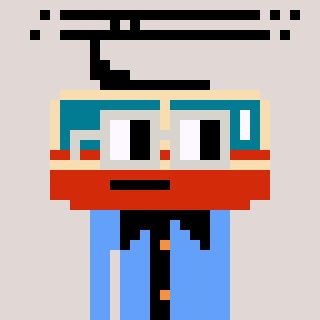
a pixel art character with square light gray glasses, a tram wagon-shaped head and a blue-colored body on a warm background